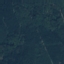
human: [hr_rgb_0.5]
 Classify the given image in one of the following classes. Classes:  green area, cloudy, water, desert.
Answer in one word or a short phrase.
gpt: green area